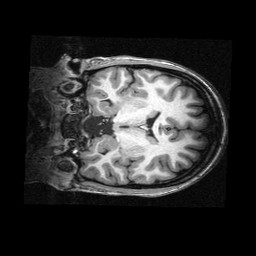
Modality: T1w
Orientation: coronal
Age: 23
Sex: female